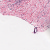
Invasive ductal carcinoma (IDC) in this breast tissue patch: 0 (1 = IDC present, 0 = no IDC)